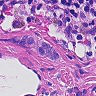
Metastatic tissue present: yes